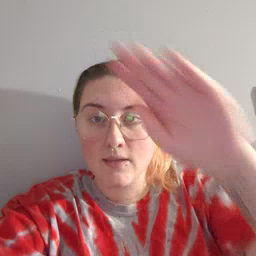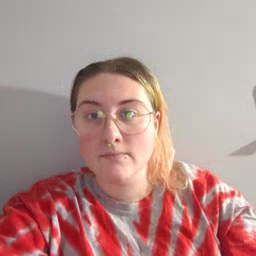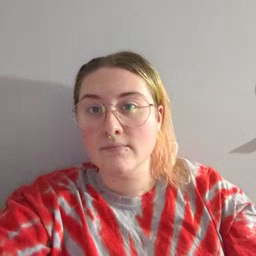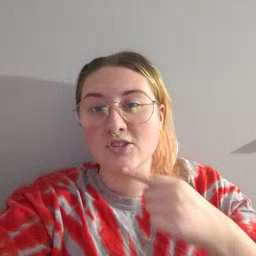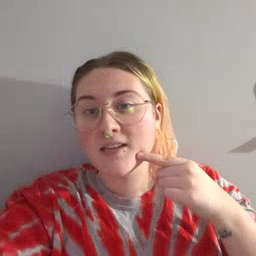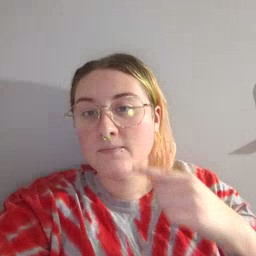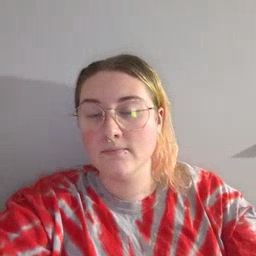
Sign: chin